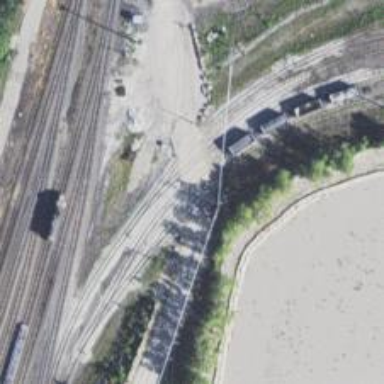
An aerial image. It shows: Level crossing along the railway.